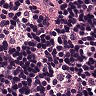
Metastatic tissue present: no